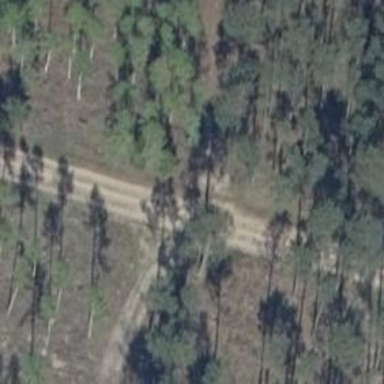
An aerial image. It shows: Dirt track road with grade3 tracktype.